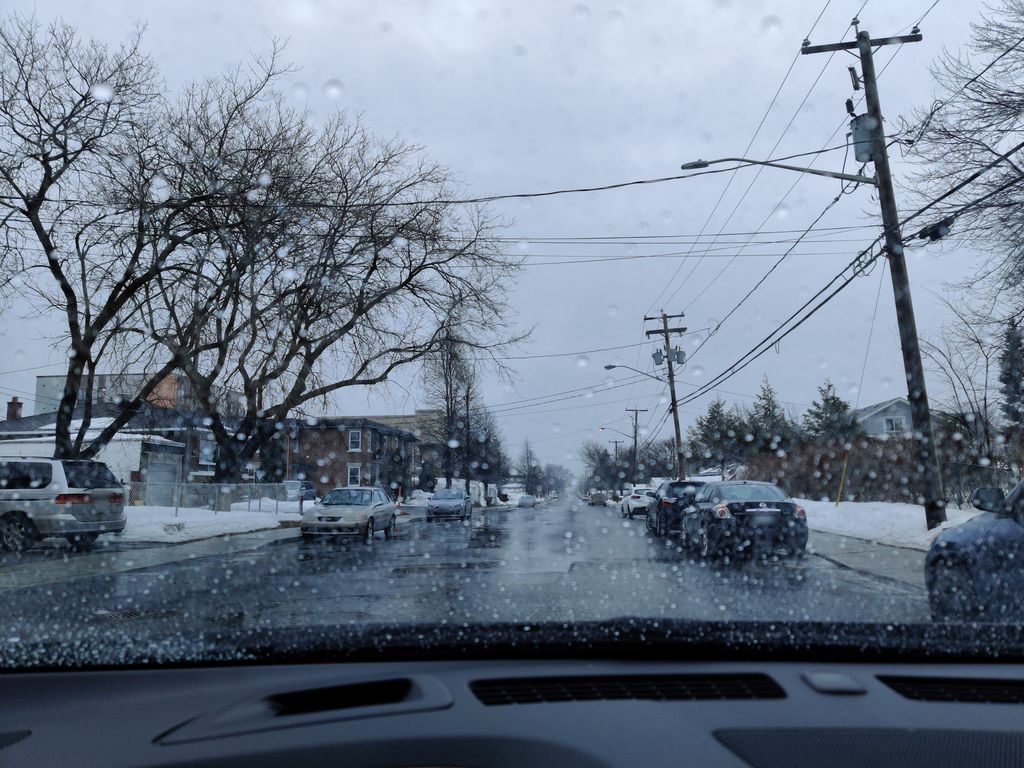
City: montreal